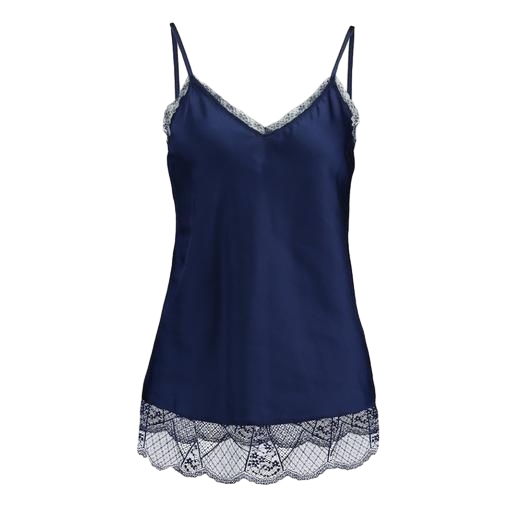
blue lace-accented top, blue lace tank top, blue lace-insert vest, white background